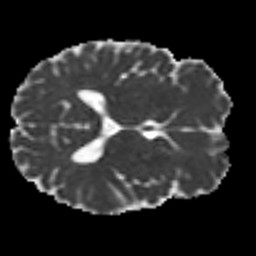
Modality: MD
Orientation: axial
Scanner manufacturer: siemens
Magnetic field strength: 3 T
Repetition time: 9.6 s
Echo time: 0.077 s